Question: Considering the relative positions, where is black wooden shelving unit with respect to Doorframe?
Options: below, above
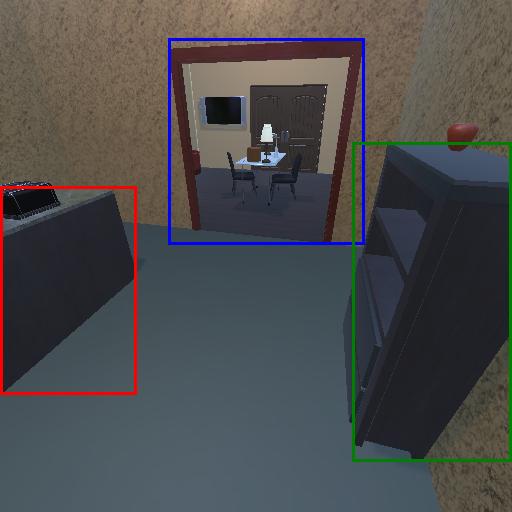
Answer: below